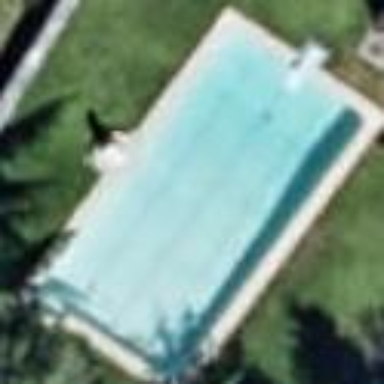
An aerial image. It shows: Swimming pool located in leisure land.